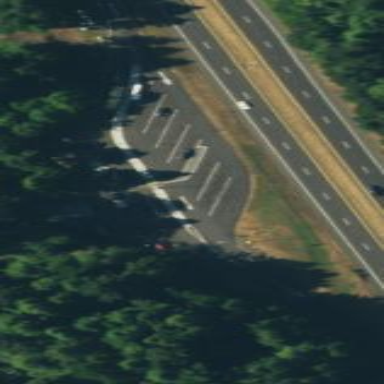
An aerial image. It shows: Rest area on the road with picnic tables.